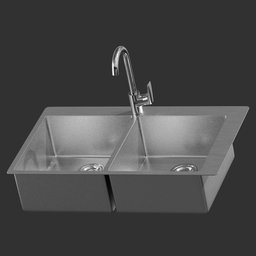
Label: appliances